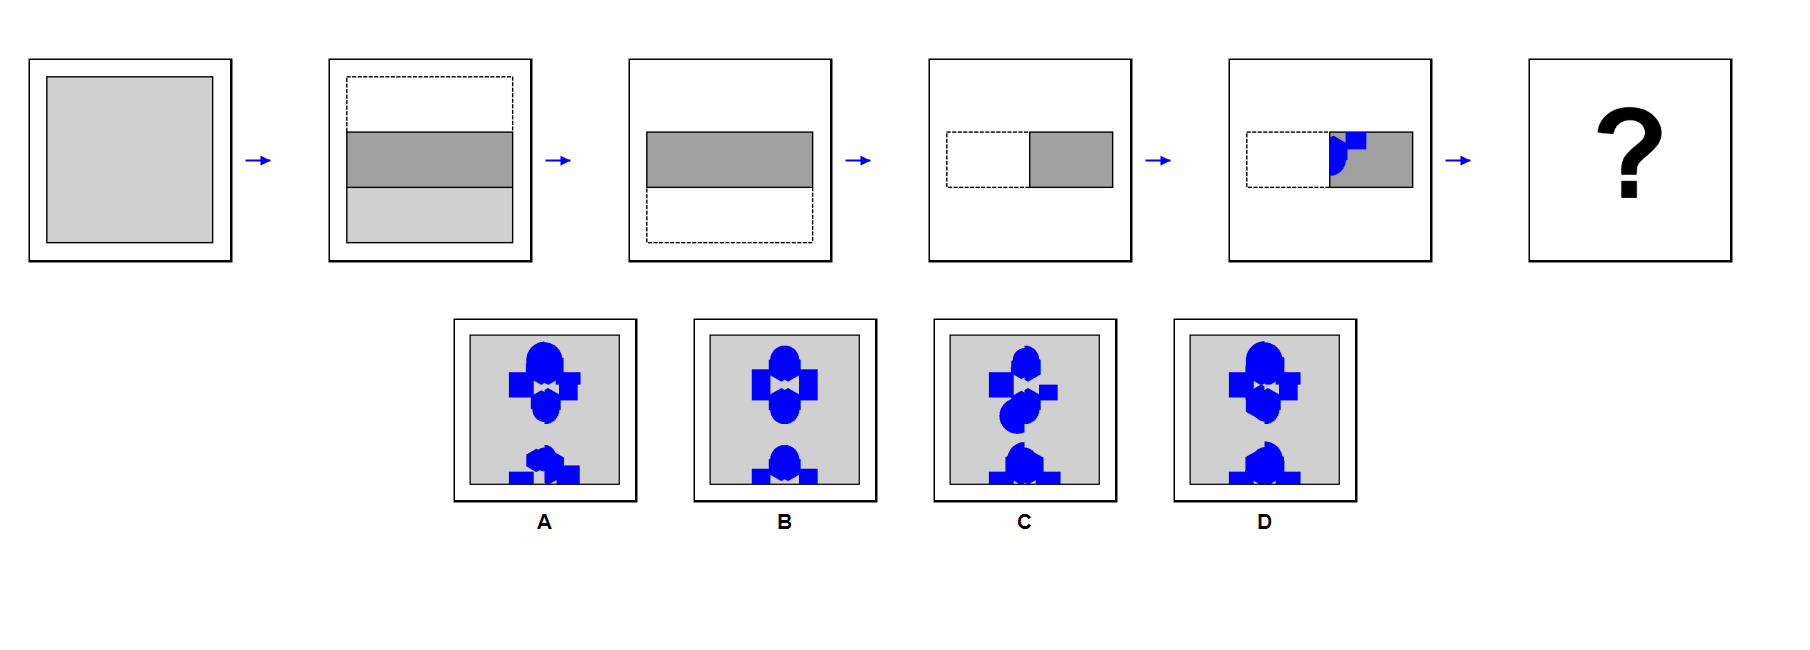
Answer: B